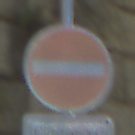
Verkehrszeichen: VerbotDerEinfahrt
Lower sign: BesondereFahrzeugeUndTransportgueter12
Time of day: Midday
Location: Outdoor (Urban)
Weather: Clear
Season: NotSpecified
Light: Natural